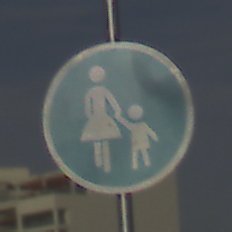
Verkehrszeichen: Gehweg
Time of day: MorningAfternoon
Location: Outdoor (Suburban)
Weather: PartlyCloudy
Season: NotSpecified
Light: Natural